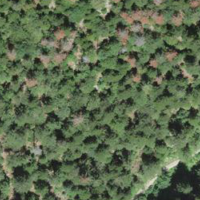
EUNIS habitat code: 43
Species observed at this site:
Cardamine heptaphylla
Campanula trachelium